Question: Problem Summary:
1. I am trying to extract data from a Matplotlib Bar Graph. I know this entails using Matplotlib's gca function, but, the examples I have tried thus far have failed.
2. The figure is produced automatically by the Python machine learning model interpretability module called "Shap". For More details, see: https://github.com/slundberg/shap
3. After I have extracted the data, I would like to present it as a Pandas Dataframe.
Here is what I have done.
I have a binary classification and model interpretability pipeline which is structured as follows:
'''
forest = RandomForestClassifier(bootstrap=True, class_weight='balanced', criterion='gini', max_depth=100,
max_features='auto', max_leaf_nodes=10, min_impurity_decrease=0.0,
min_impurity_split=None, min_samples_leaf=1, min_samples_split=2,
min_weight_fraction_leaf=0.0, n_estimators=100, n_jobs=2,
oob_score=False, random_state=0, verbose=1, warm_start=False)
forest.fit(x_train, y_train)
explainer = shap.TreeExplainer(forest)
shap_values = explainer.shap_values(x_train)
figure = plt.figure()
shap.summary_plot(shap_values, features=x_train, feature_names=x_train.columns, plot_type="bar")
'''

The code works perfectly.
I am trying to extract data from the bar graph, "figure". As you can tell from the "figure = plt.figure()", it is a Matplotlib graph, not the default JS graph that is produced by the package.
Once I have the data, I aim to present it in a dataframe with two columns: "Feature", "Shapely_Value". What do I do?
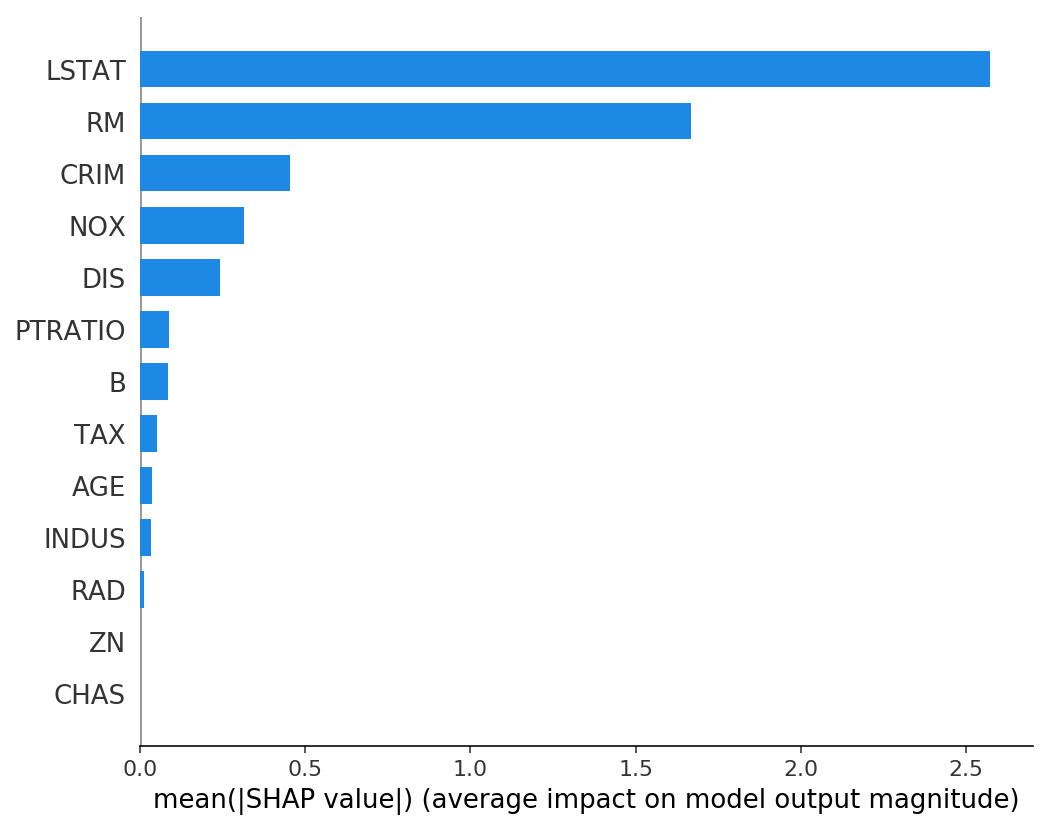
Answer: In the documentation:
"where the global importance of each feature is taken to be the mean absolute value for that feature over all the given samples."
Which means:
bars_value = 'np.abs(shap_values).mean(axis=0)'